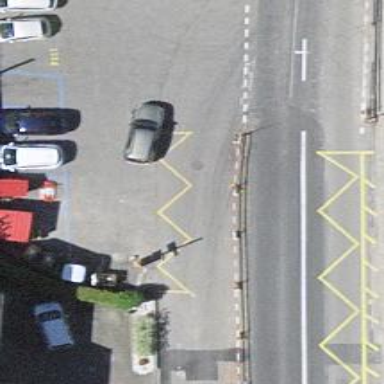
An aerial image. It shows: Bus stop with platform for public transport.